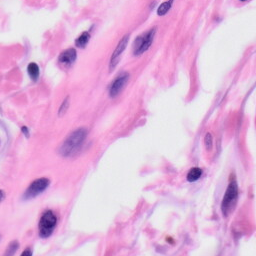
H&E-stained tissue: Skin